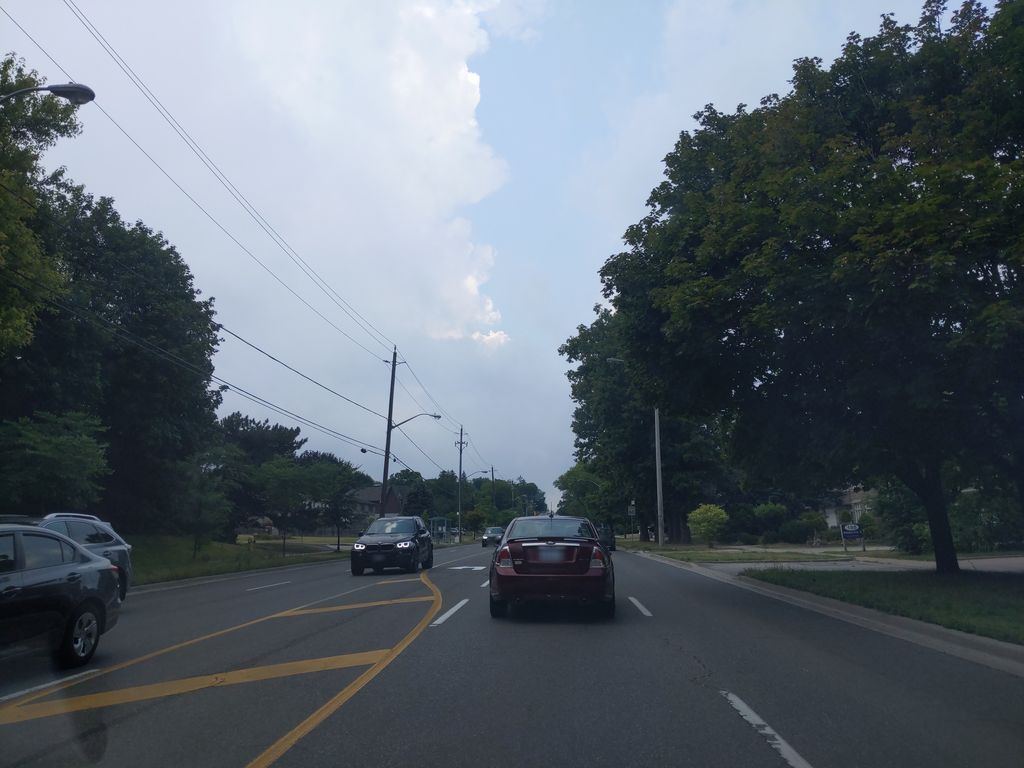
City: toronto